Aerial crown-view tile of a tropical tree (Barro Colorado Island, Panama), acquired 20250124:
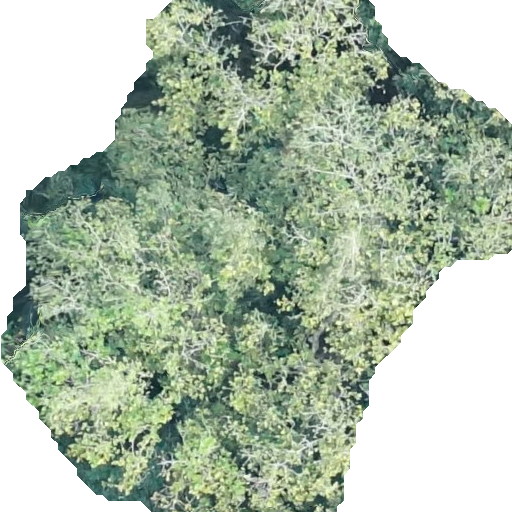
Species: Anacardium excelsum
GBIF accepted scientific name: Anacardium excelsum
Crown area: 294.797 m²